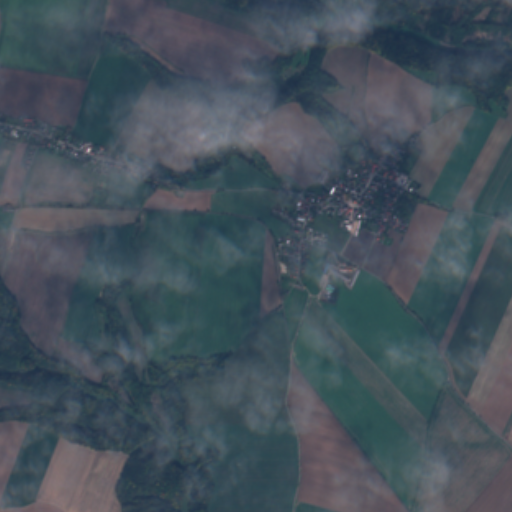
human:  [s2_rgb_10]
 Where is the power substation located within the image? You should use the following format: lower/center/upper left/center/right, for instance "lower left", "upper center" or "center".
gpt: The power substation is located in the upper right of the image.
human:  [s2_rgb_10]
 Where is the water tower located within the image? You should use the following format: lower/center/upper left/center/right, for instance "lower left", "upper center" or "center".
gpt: The water tower is located in the center right of the image.
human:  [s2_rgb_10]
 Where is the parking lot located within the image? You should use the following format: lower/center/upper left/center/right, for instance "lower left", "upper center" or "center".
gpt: There is no parking lot in the image.